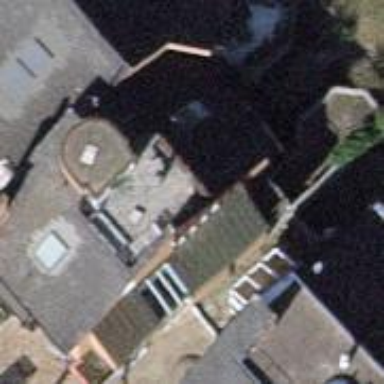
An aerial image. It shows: Building with tiled roof.